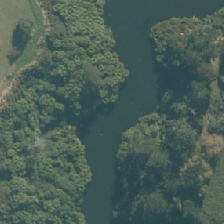
Land cover: lake_pond